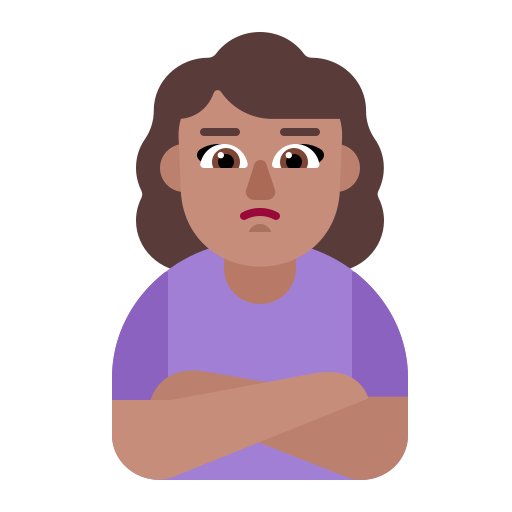
woman pouting flat